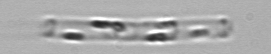
Label: Cerataulina_pelagica